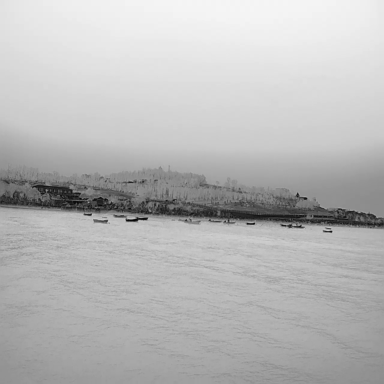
There are 13 bulk_carriers in the infrared image.